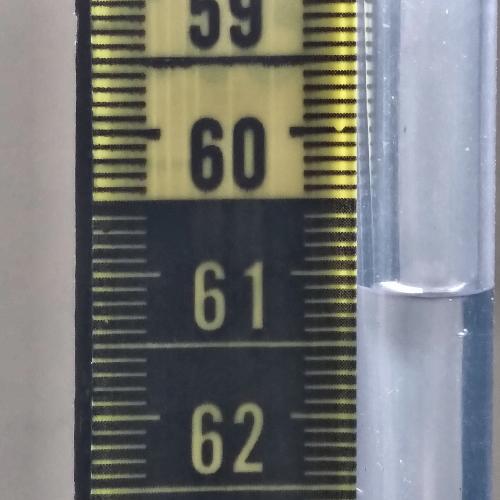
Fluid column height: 61.1 cm